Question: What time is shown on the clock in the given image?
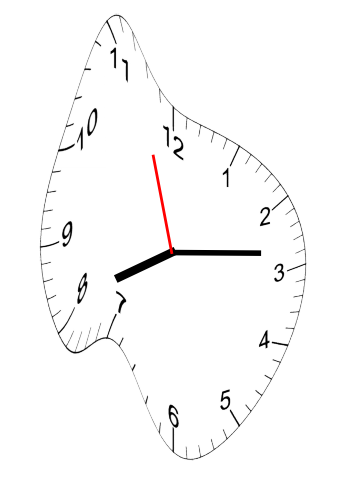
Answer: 08:13:57